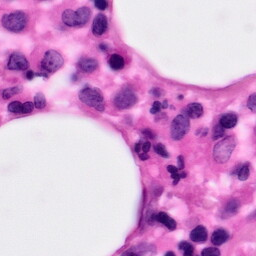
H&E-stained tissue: Pancreatic